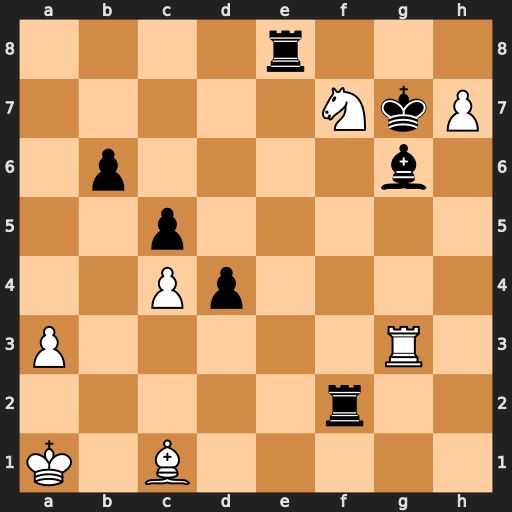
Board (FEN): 4r3/5NkP/1p4b1/2p5/2Pp4/P5R1/5r2/K1B5
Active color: w
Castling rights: -
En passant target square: -
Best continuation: h8=Q+ Rxh8 Nxh8